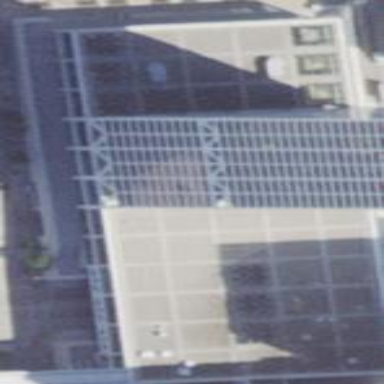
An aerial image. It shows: Commercial building with international architecture style.